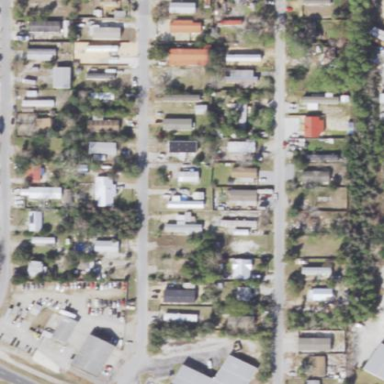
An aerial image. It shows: Residential area known as trailer park.